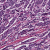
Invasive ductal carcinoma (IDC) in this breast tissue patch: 1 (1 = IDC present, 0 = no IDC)